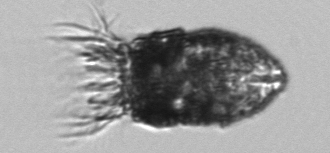
Label: Stenosemella_pacifica